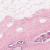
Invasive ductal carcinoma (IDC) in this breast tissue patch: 0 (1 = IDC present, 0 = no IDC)